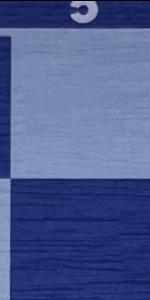
Label: Empty